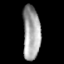
Tissue: skin
Cell type: Epithelial cells
Senescence score: 0.7887
Nuclear area (px): 916
Mean DAPI intensity: 165.444